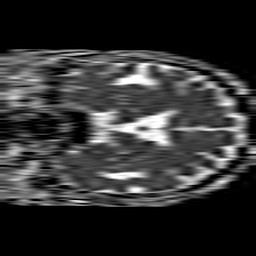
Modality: ADC
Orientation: coronal
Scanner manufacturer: philips
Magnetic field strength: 1.5 T
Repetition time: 4.6 s
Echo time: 0.08517 s